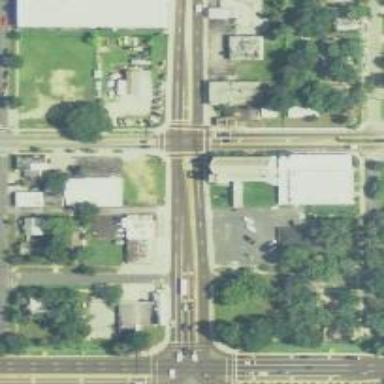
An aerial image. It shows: Solid stop line on the road.